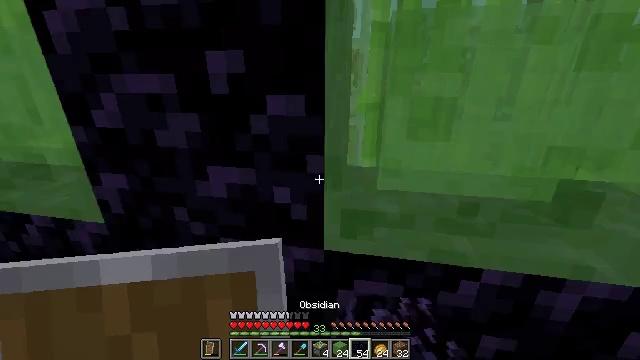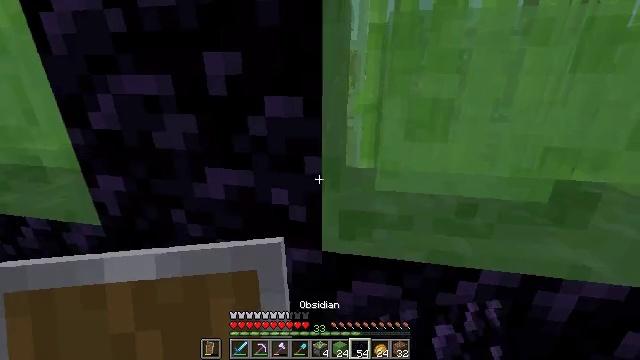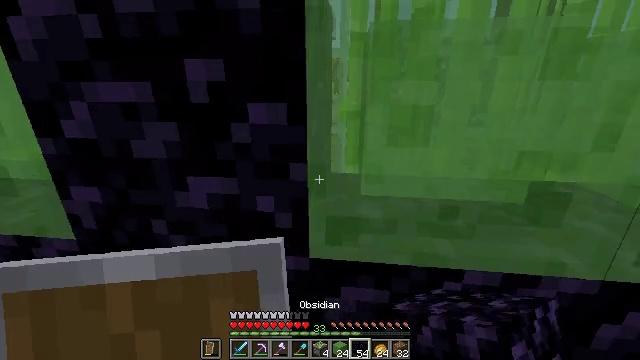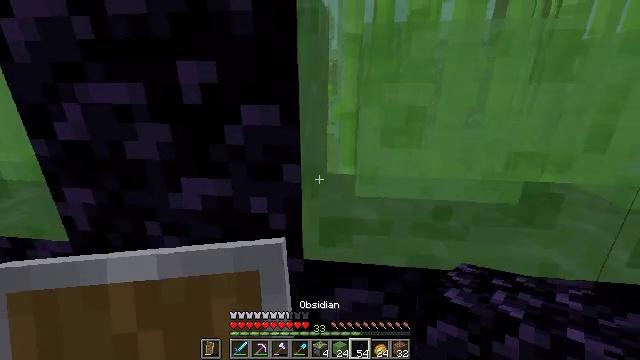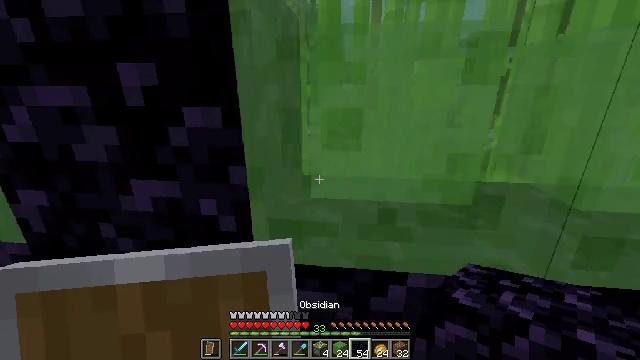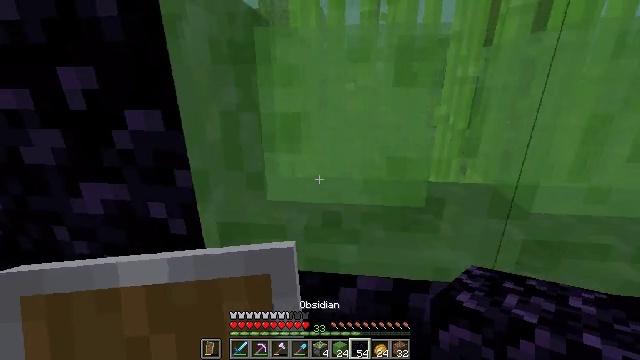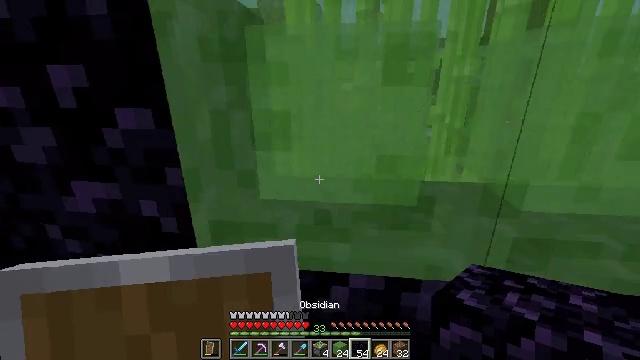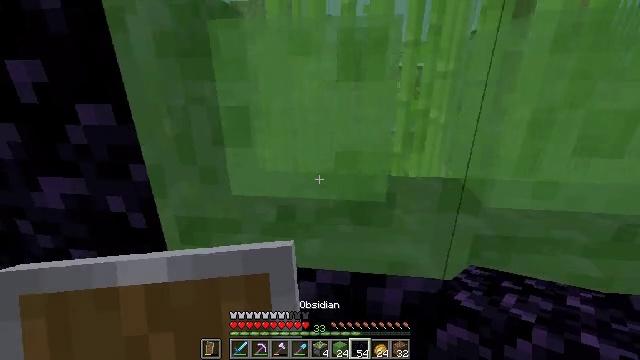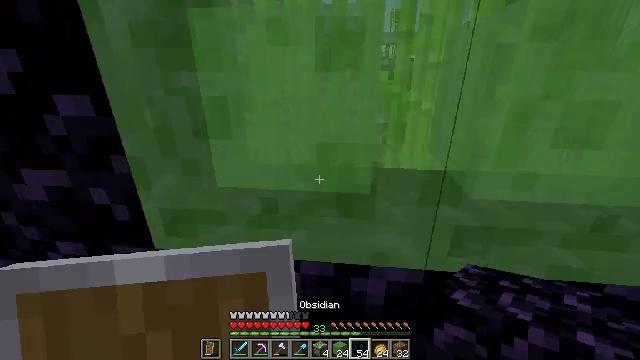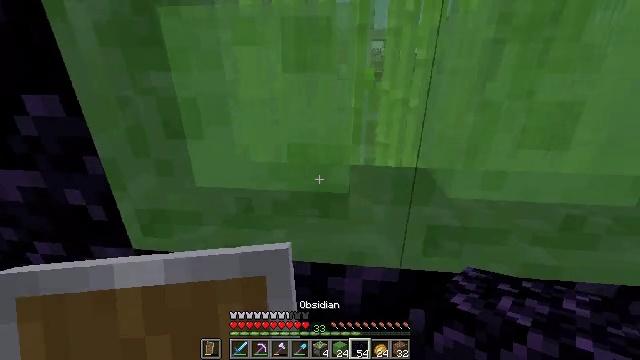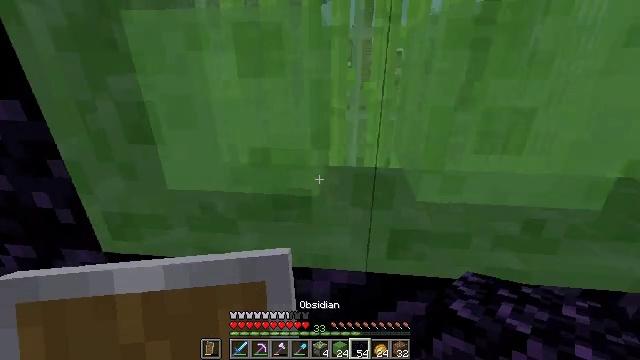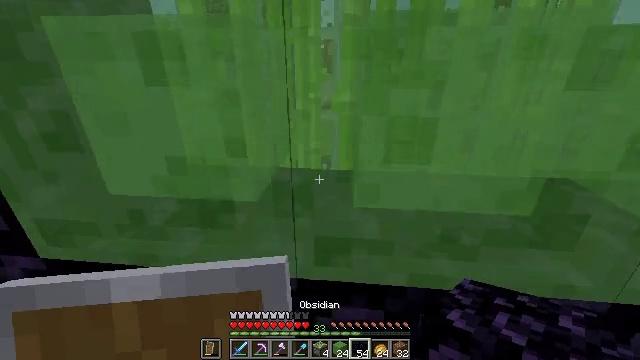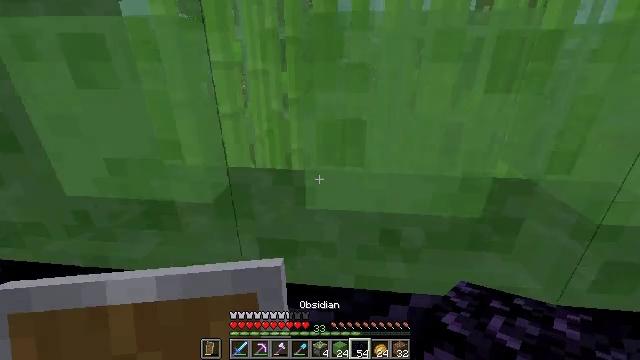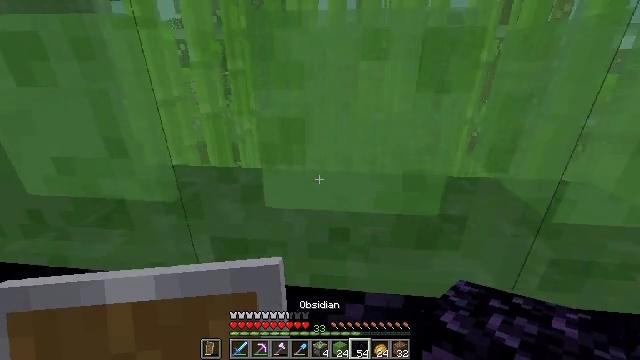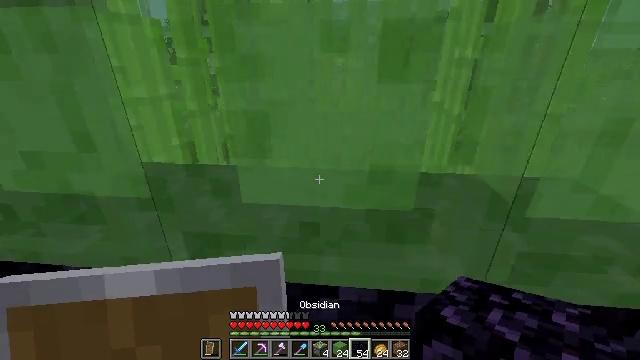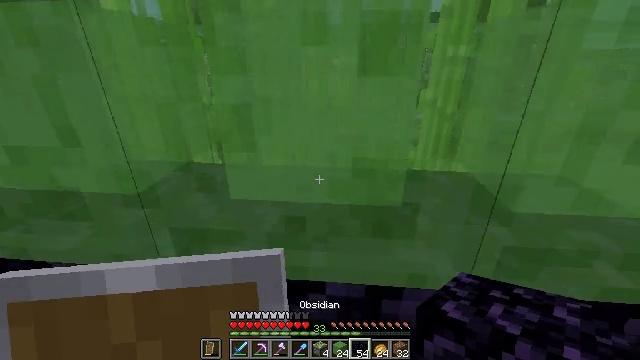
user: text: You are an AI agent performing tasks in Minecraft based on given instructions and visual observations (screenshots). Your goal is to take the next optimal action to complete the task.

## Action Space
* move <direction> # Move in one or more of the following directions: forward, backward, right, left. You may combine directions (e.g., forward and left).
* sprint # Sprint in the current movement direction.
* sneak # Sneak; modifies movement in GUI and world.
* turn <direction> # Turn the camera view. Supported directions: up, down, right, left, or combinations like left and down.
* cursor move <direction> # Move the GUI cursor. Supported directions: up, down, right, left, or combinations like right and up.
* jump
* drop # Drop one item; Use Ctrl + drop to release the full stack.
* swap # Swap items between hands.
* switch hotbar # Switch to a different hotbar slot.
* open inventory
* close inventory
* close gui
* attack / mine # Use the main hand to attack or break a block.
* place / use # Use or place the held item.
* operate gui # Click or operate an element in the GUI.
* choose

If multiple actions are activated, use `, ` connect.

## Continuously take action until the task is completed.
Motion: motion action
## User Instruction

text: Gather slime blocks for crafting purposes.
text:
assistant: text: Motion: no_op
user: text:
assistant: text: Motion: turn right and up
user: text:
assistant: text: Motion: move right
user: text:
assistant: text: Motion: move right
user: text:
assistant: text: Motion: move right
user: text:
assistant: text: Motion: no_op
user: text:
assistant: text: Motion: turn down
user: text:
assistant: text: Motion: turn down
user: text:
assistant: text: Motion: move right
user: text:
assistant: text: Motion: move right
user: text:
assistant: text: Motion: move right
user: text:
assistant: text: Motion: move right
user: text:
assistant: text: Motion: no_op
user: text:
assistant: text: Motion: no_op
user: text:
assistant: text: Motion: no_op
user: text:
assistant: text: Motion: move right
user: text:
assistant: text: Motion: move right
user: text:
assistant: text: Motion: move right
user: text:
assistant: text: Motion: no_op
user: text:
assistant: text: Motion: no_op
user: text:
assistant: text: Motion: no_op
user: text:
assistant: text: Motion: no_op
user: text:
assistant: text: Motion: no_op
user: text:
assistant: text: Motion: move right
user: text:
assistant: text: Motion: move right
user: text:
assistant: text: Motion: move right
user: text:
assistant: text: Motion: no_op
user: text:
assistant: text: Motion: move right
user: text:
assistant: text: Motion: move right
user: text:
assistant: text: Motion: move right